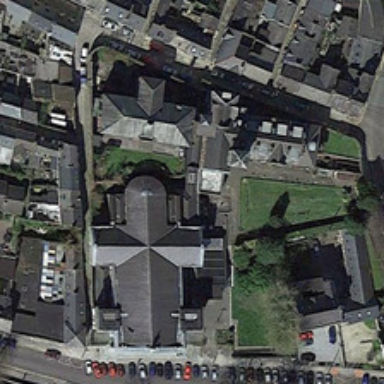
We can see three blocks where all the buildings has grey roofs  among which there is a cross shaped church .